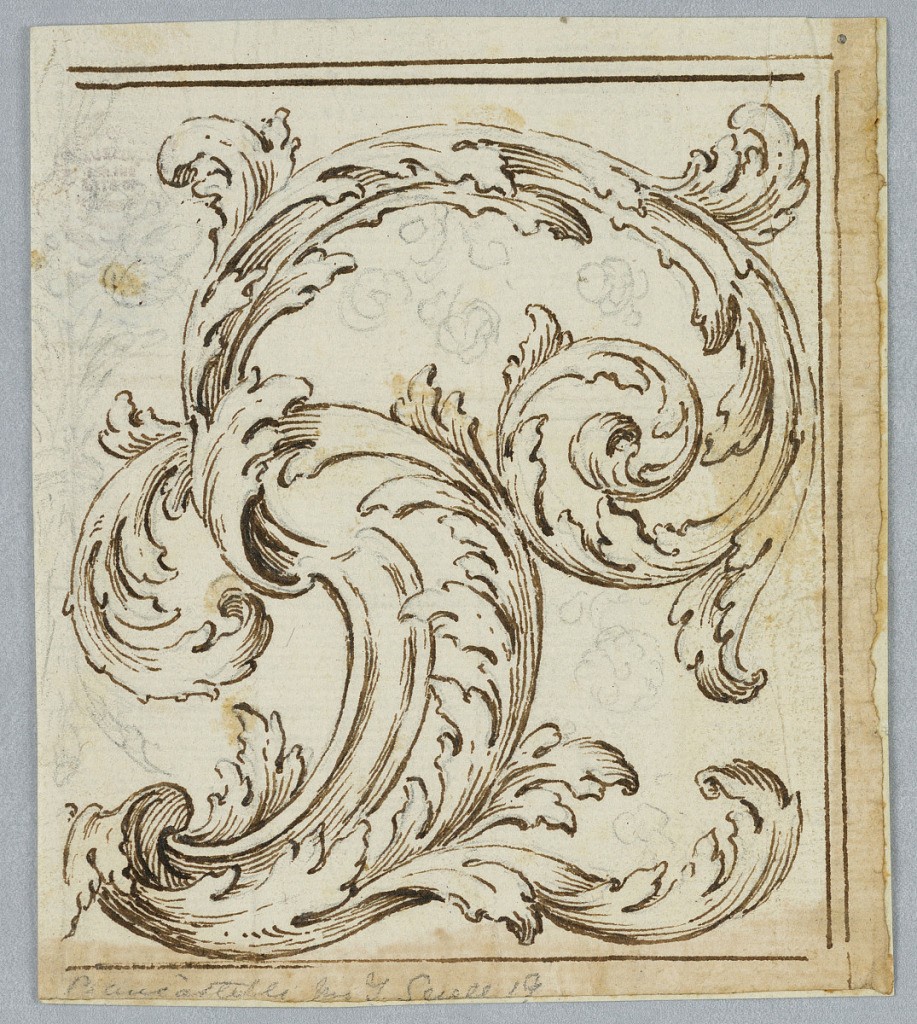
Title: Rinceau Design
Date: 1725–1750
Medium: Black crayon, pen and ink on paper
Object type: Drawing
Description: The right half of symmetrically disposed scrolls is shown. Included is a spout scroll with a join. Framed above and at right by two lines and below by only one line.